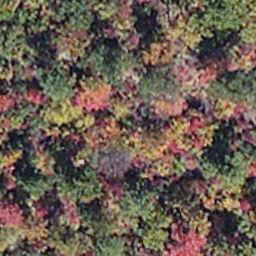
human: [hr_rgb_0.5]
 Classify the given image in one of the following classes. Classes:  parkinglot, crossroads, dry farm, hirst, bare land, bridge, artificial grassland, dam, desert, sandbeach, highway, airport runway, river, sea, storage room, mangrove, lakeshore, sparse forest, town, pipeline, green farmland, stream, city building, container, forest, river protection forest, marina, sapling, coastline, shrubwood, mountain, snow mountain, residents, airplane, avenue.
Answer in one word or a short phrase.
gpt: mangrove